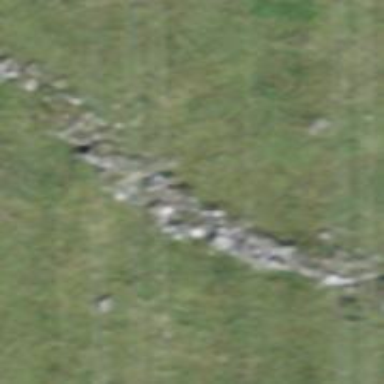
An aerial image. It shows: Dry stone wall barrier.